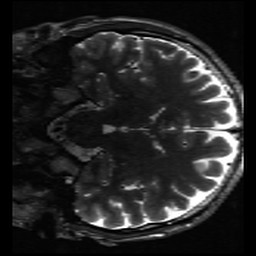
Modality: inplaneT2
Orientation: coronal